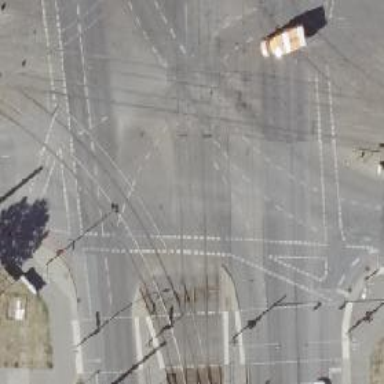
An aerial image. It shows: Tram crossing on the railway.